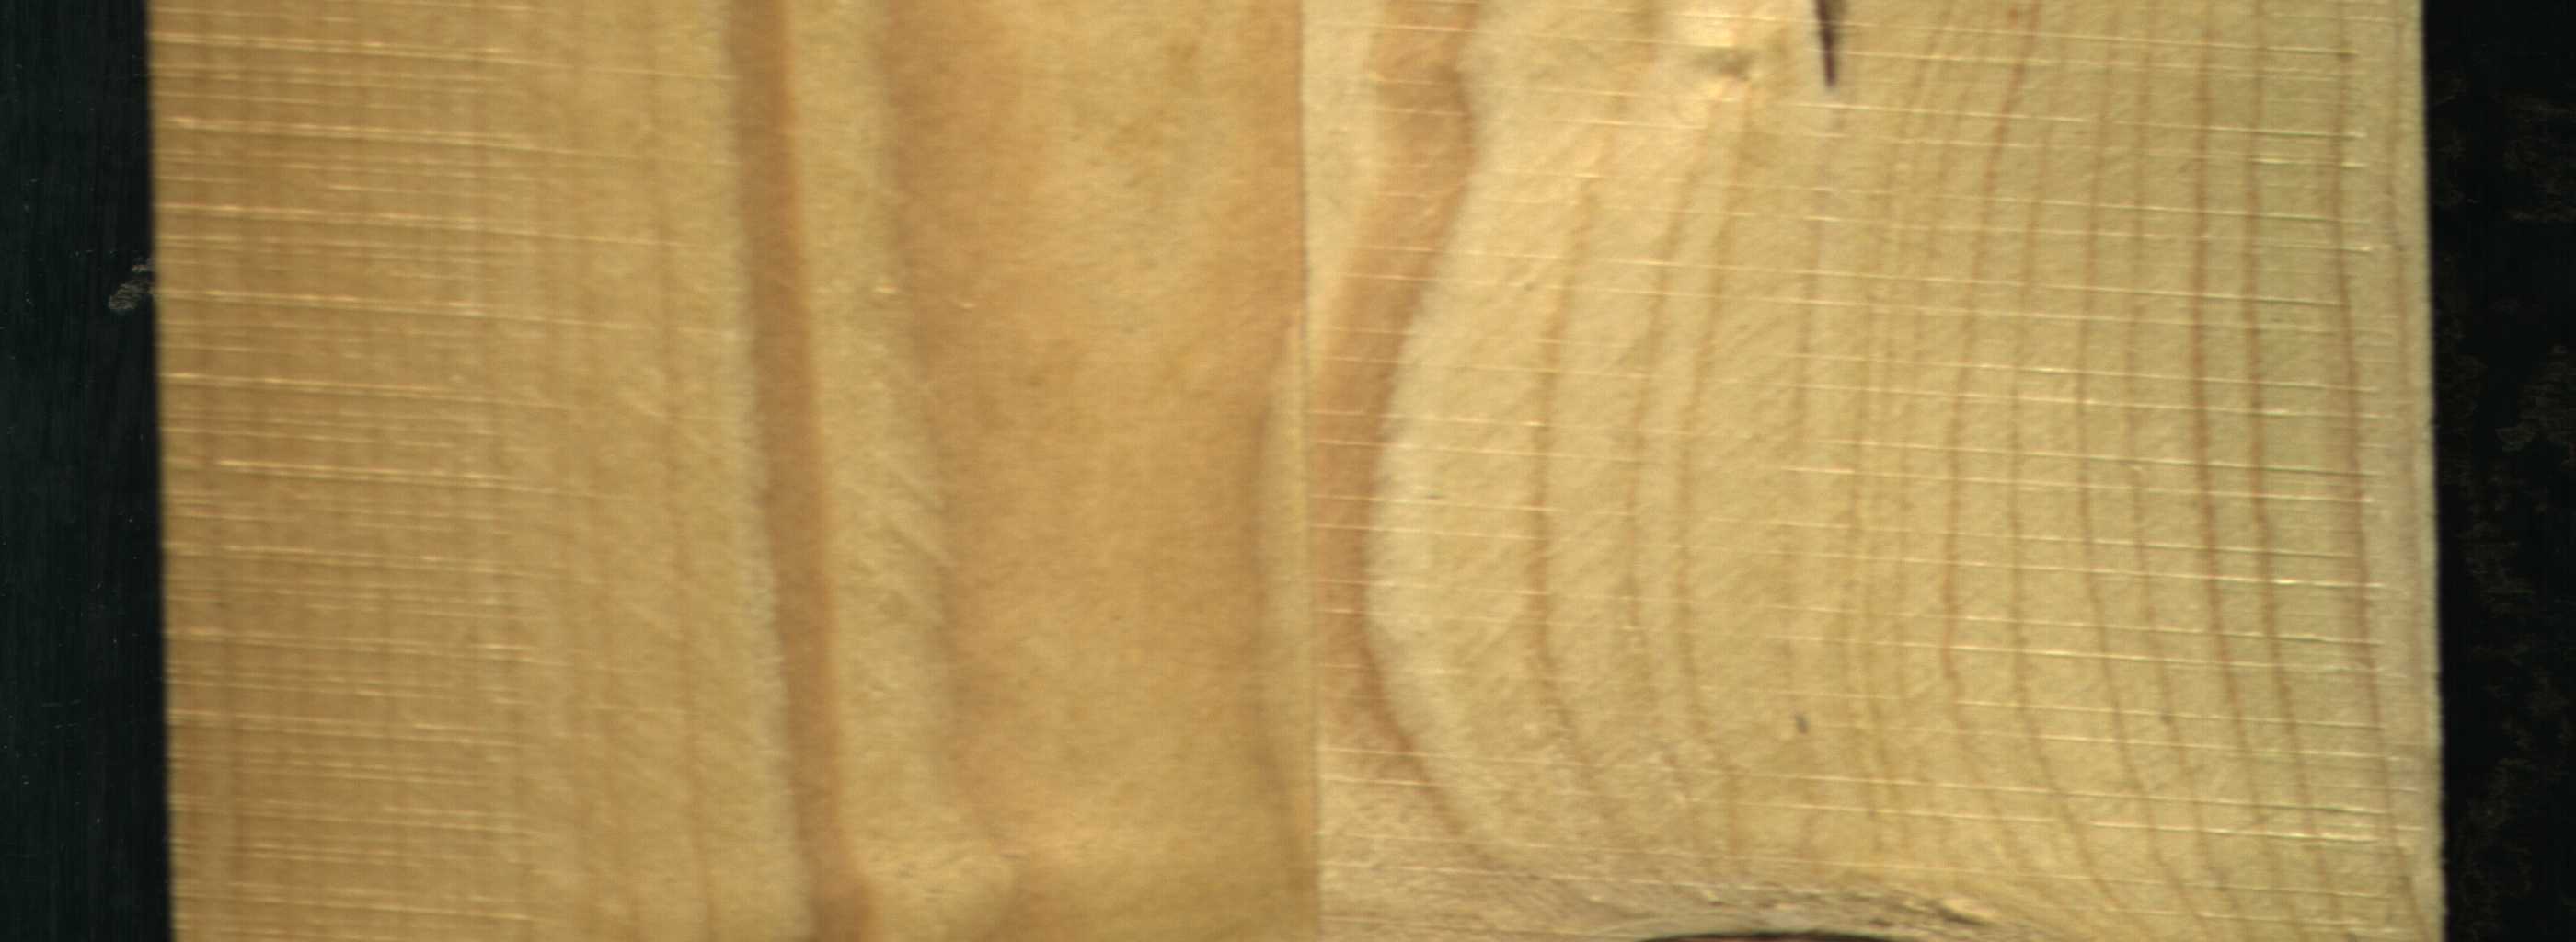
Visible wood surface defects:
Dead_Knot